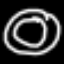
Label: donut